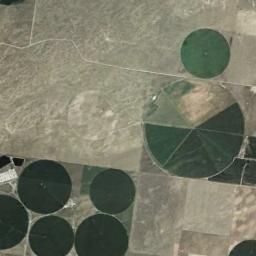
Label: circular_farmland